Aerial crown-view tile of a tropical tree (Barro Colorado Island, Panama), acquired 20250217:
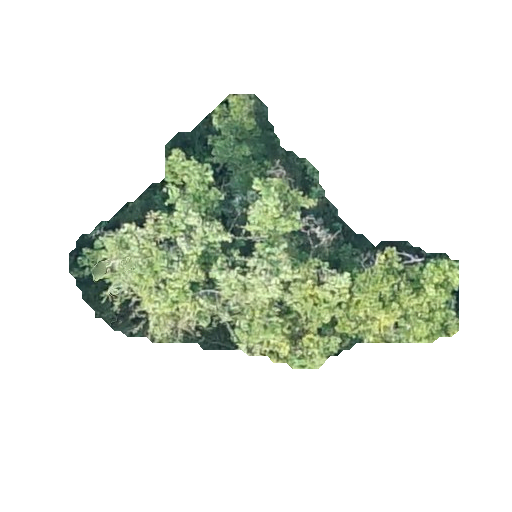
Species: Beilschmiedia tovarensis
GBIF accepted scientific name: Beilschmiedia tovarensis
Crown area: 88.212 m²